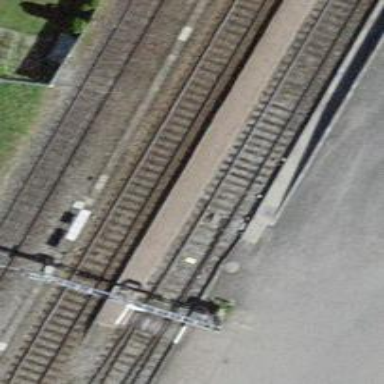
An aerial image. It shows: Rail yard with electrified contact lines for railway operations.